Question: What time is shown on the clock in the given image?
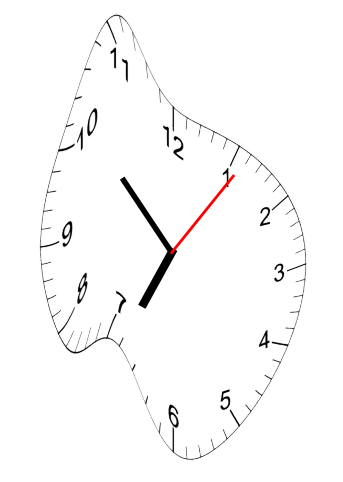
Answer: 06:52:06